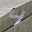
Label: 4